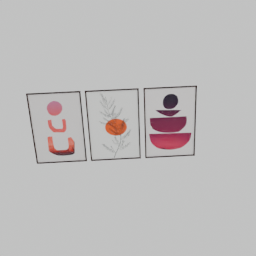
Label: decoration